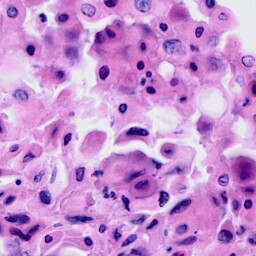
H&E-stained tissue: Cervix